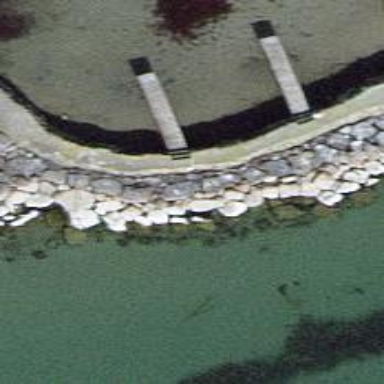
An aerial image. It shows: Breakwater structure.